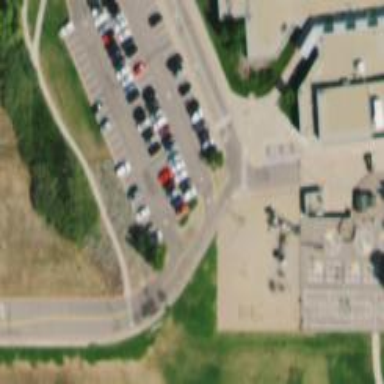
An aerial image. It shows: Parking space is available.